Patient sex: M
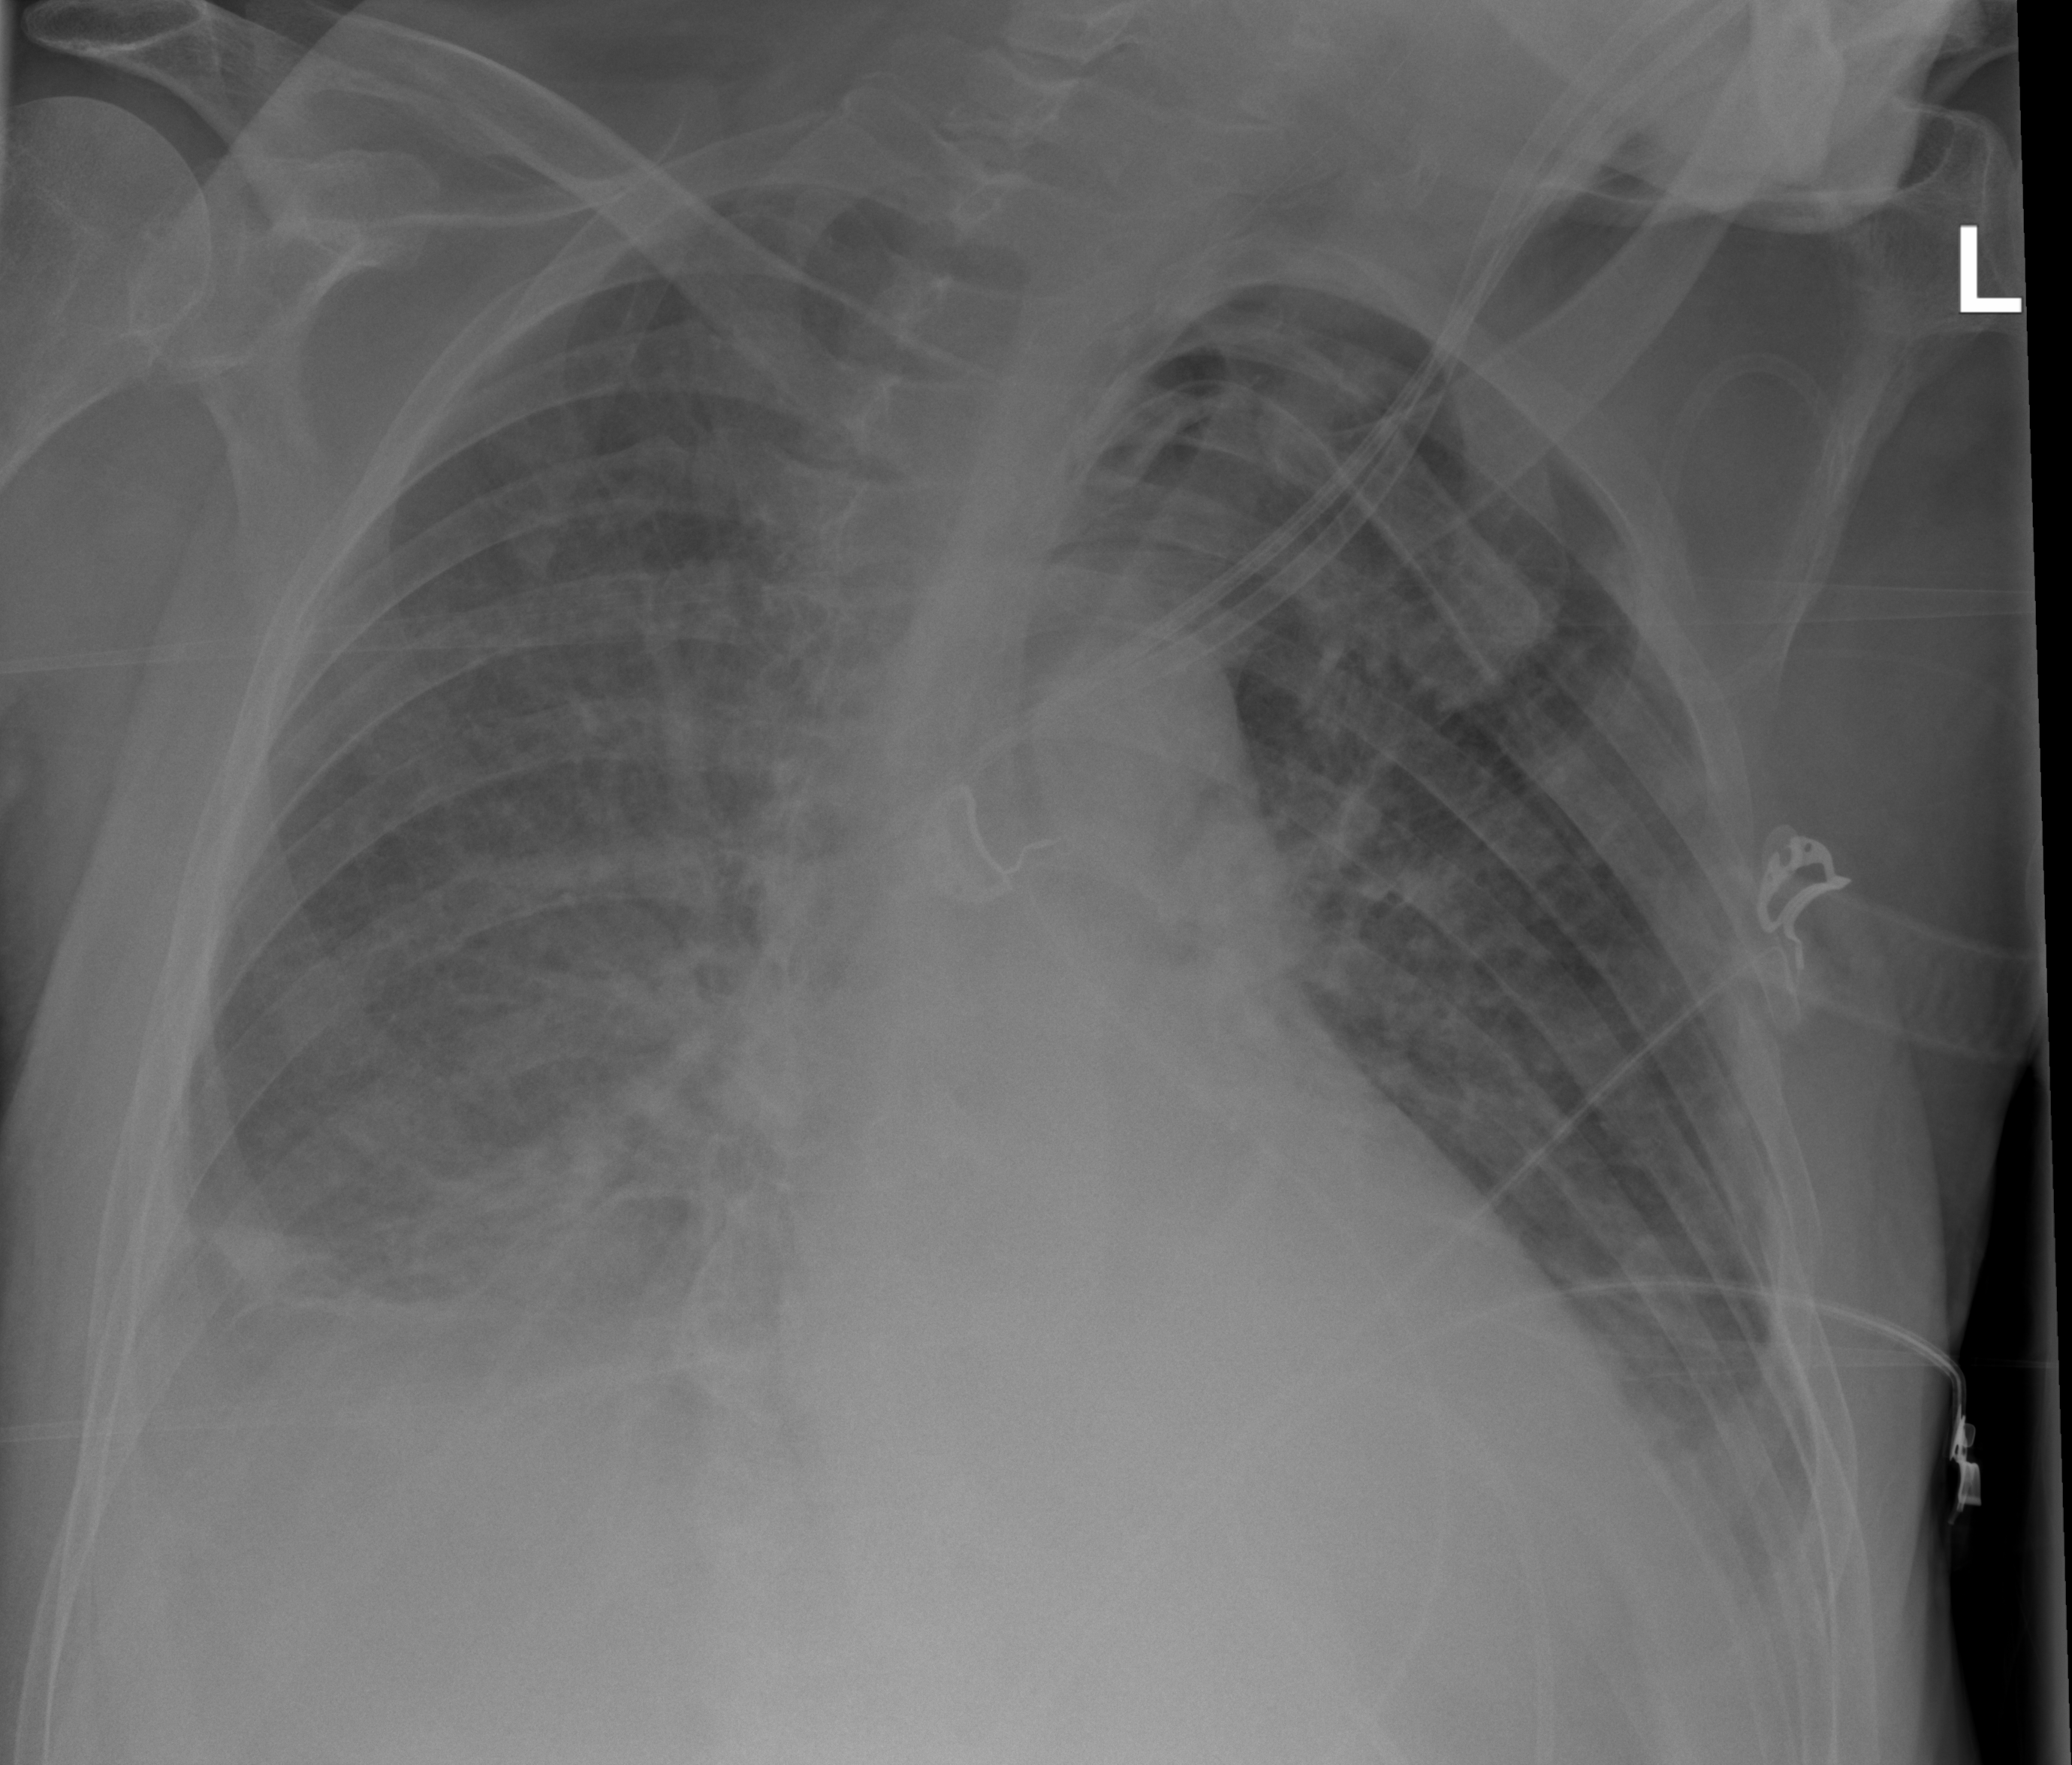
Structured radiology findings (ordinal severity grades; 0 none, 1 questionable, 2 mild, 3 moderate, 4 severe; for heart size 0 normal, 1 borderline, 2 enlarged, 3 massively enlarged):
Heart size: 0
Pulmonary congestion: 2
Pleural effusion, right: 3
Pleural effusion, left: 2
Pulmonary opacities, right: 2
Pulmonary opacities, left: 0
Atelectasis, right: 3
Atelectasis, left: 2